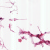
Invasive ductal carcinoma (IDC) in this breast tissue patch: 0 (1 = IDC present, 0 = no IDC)